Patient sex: M
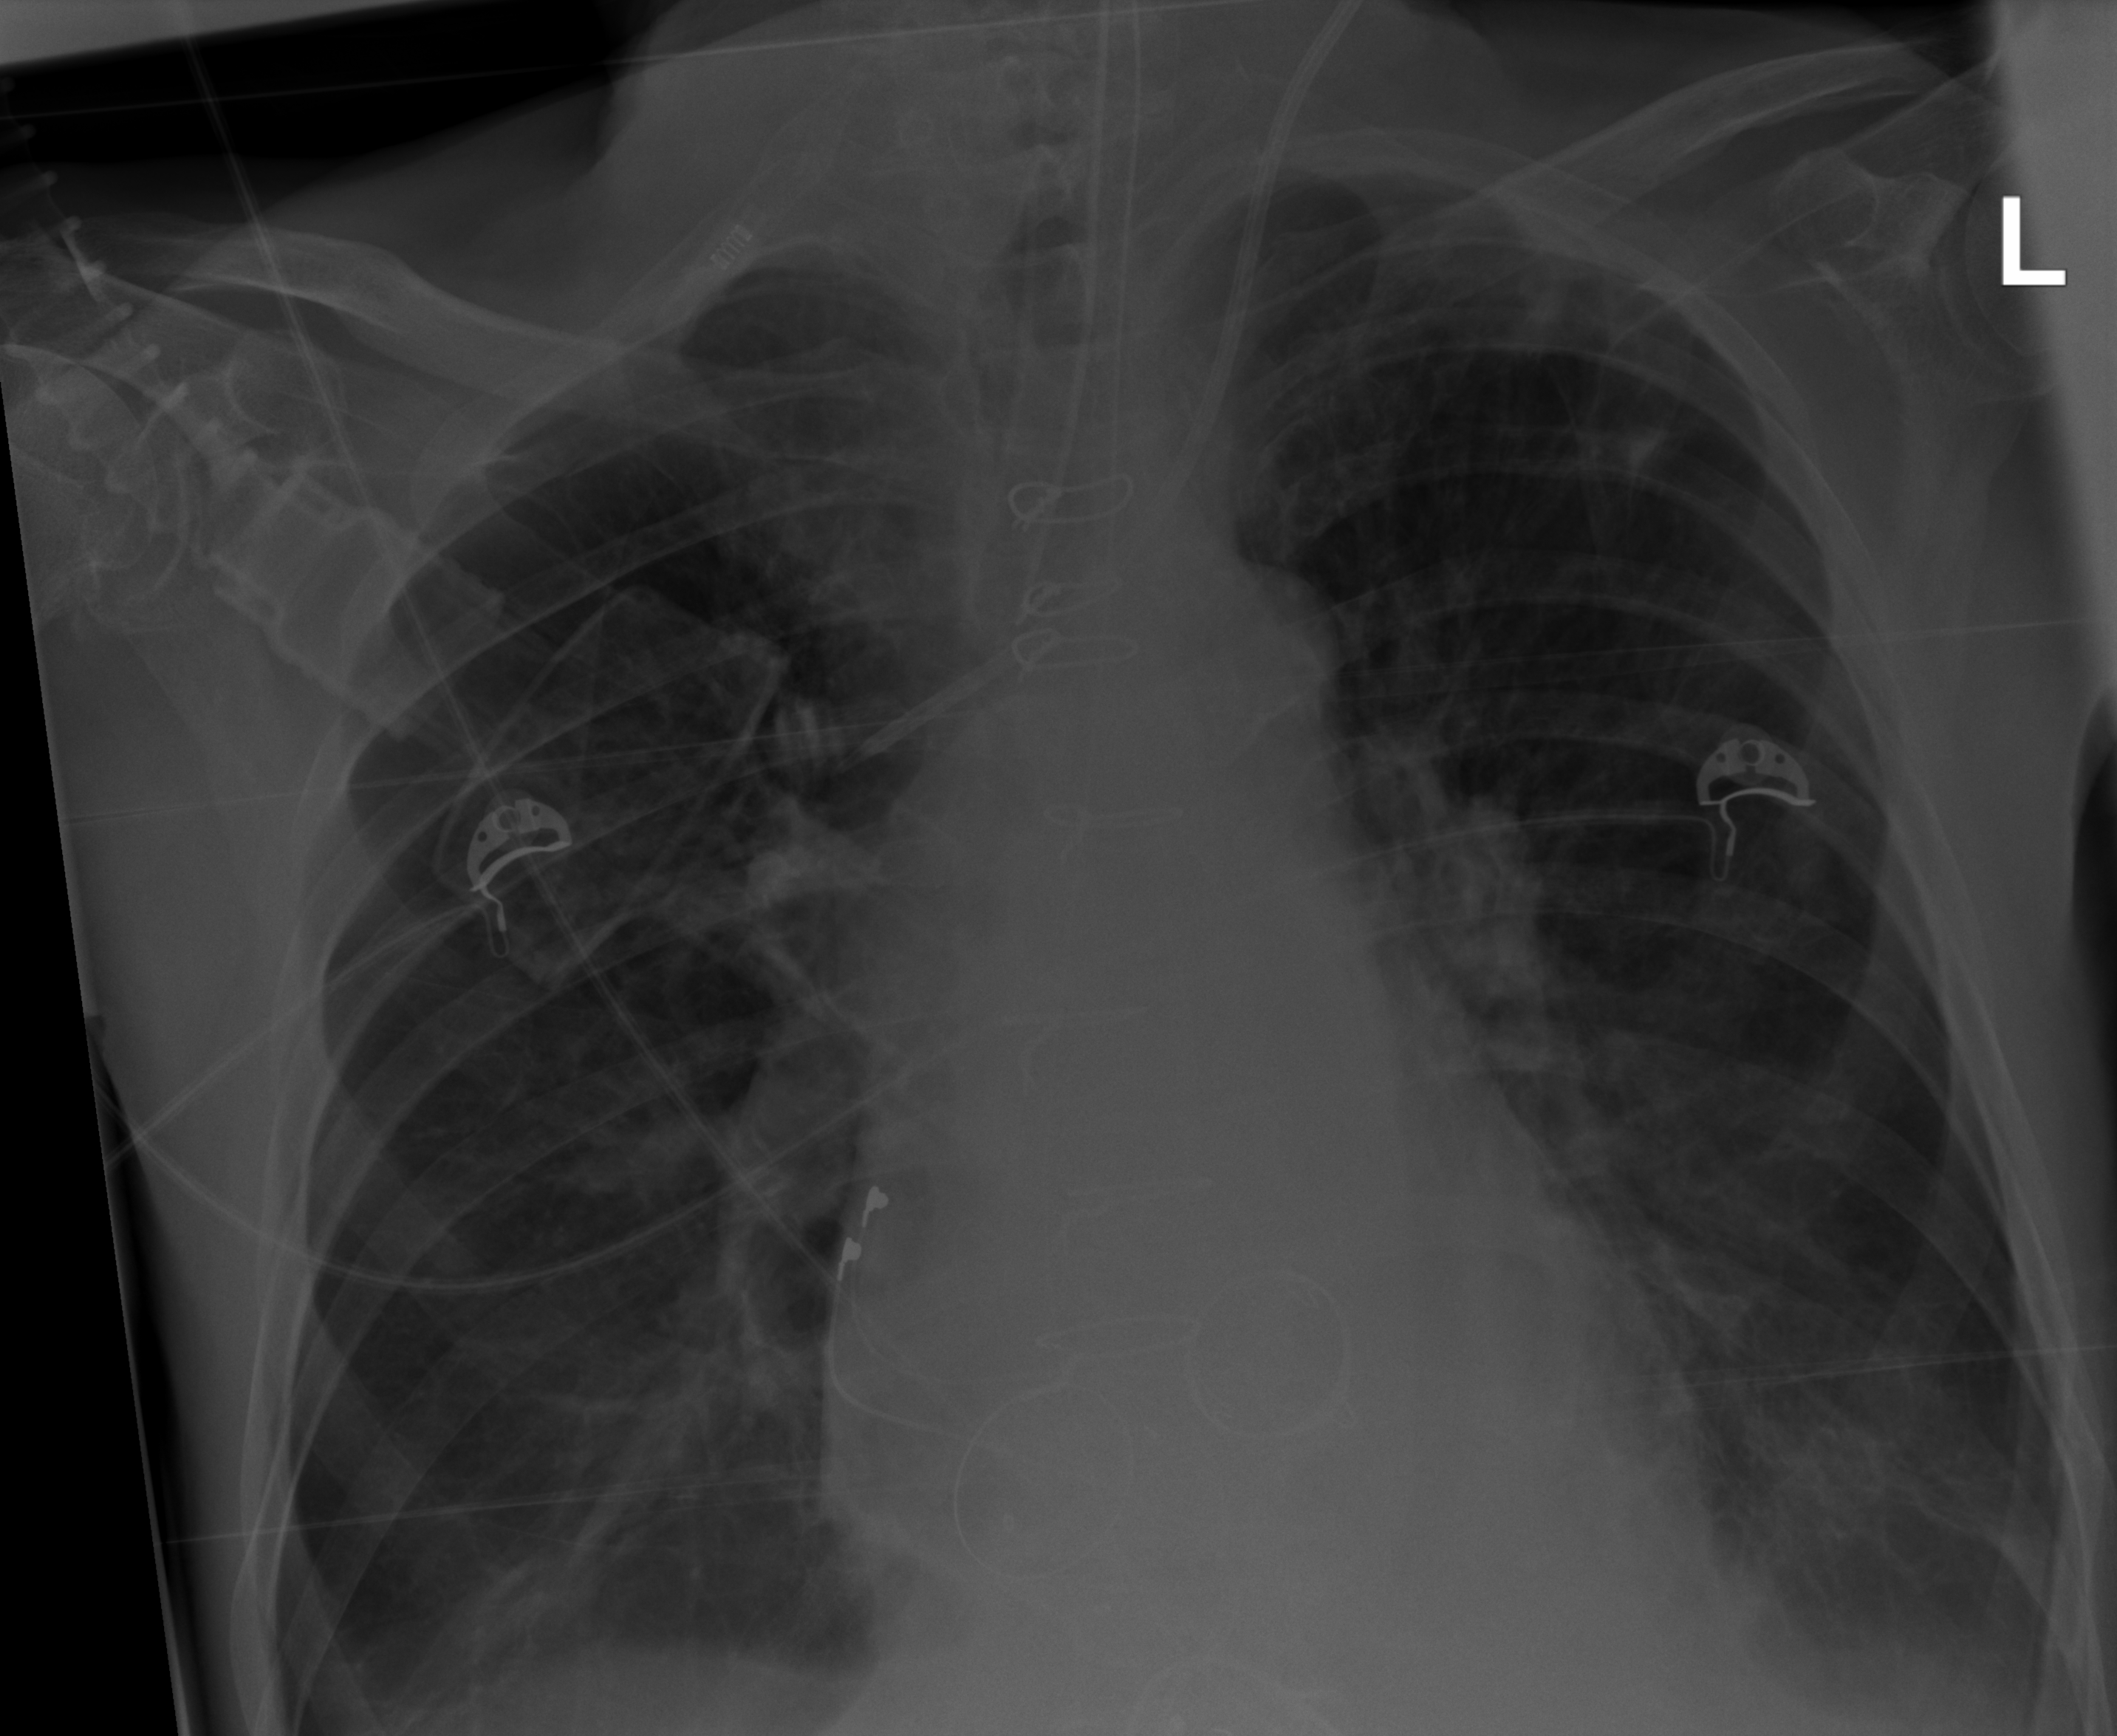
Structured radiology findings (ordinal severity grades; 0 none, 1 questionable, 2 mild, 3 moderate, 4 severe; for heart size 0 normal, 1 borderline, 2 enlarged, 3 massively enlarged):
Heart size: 0
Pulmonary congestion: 1
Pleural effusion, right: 2
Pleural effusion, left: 2
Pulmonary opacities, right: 1
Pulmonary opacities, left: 2
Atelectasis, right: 2
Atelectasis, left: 2